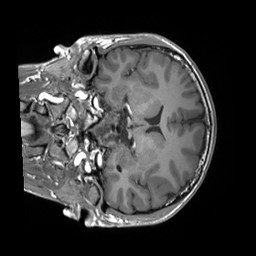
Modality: T1w
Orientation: coronal
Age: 27
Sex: male
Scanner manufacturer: siemens
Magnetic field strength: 3 T
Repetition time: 1.8 s
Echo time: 0.00232 s